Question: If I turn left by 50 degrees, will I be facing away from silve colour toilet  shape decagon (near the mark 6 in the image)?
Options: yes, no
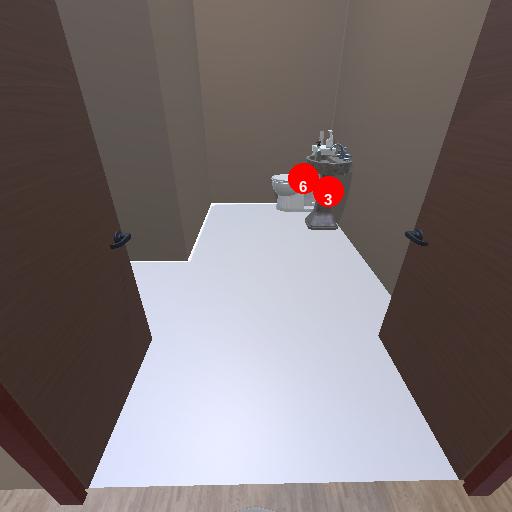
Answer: yes